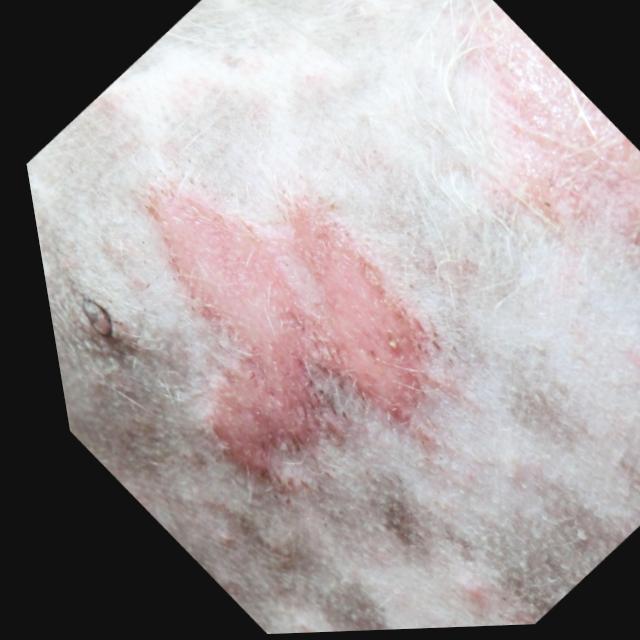
Canine dermatitis — inflammation of the skin presenting with erythema, pruritus, papules, and excoriation. May be allergic, contact, or atopic in origin.